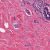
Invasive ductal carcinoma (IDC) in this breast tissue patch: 0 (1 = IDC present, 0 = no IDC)